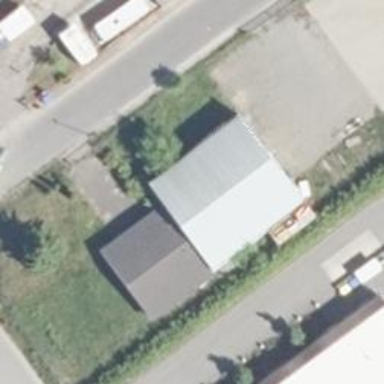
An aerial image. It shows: Commercial building.